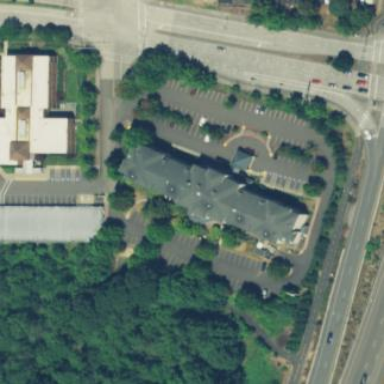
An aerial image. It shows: Hotel building.